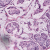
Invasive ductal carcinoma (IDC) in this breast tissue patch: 1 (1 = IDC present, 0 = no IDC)